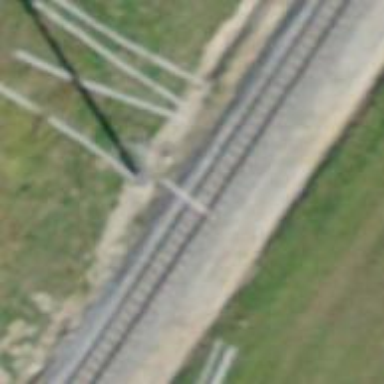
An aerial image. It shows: Power pole.